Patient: sex F, age 31
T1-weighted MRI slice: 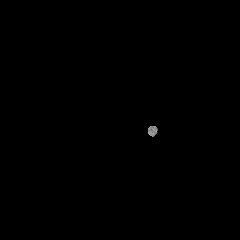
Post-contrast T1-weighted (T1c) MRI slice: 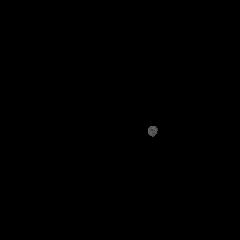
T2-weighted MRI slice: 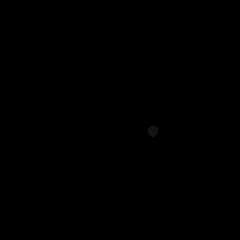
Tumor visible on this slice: no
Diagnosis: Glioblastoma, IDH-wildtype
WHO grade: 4